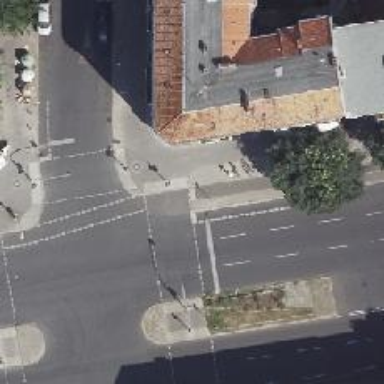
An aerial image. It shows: Road with traffic signals.